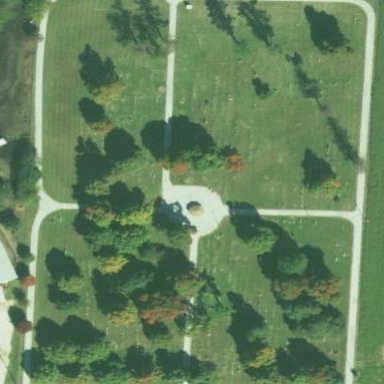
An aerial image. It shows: Cemetery.